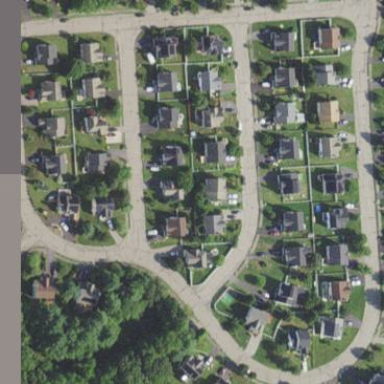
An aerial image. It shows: Residential road.